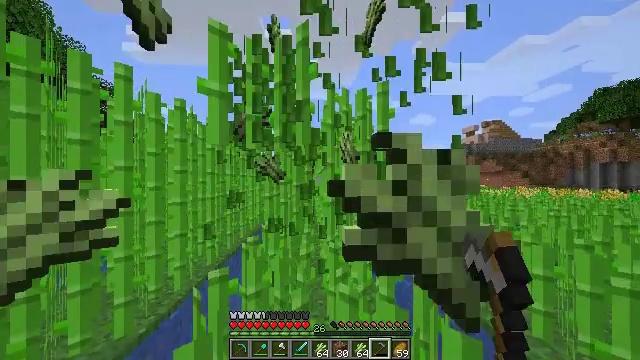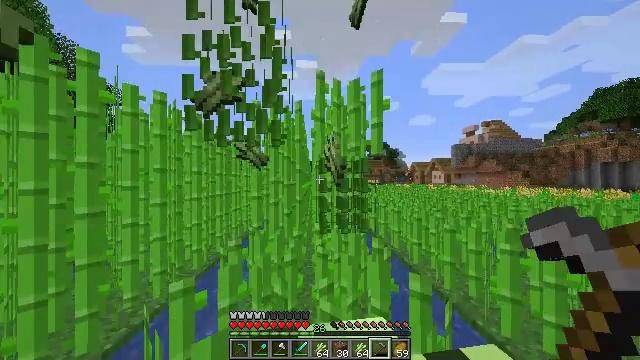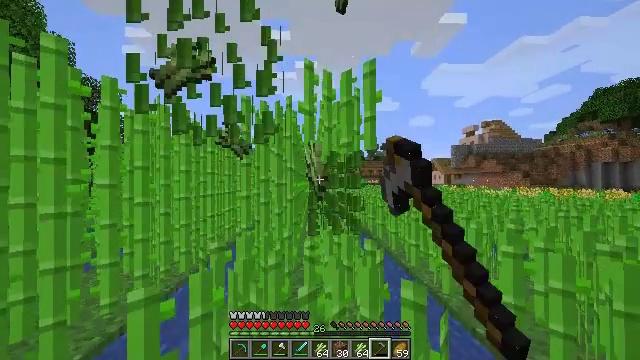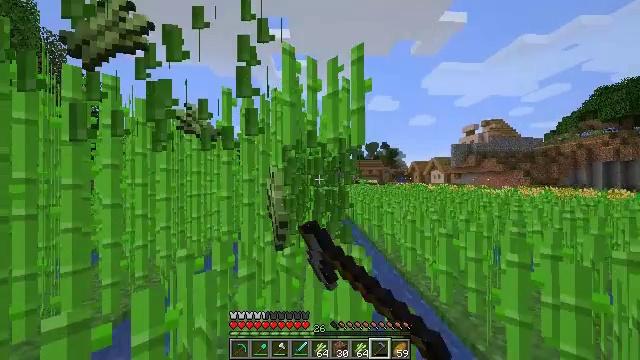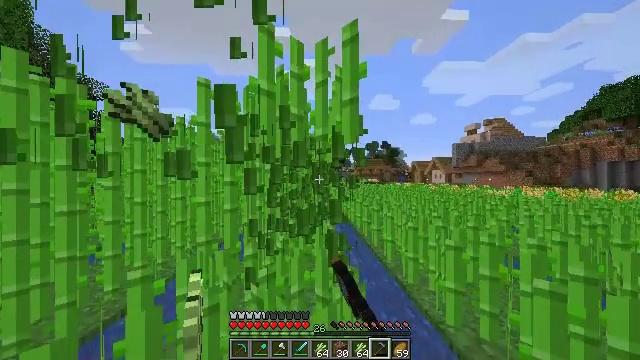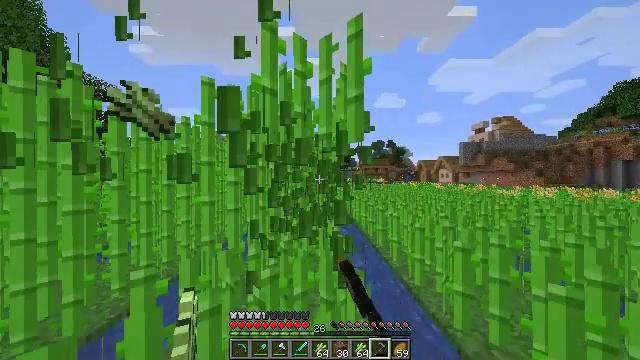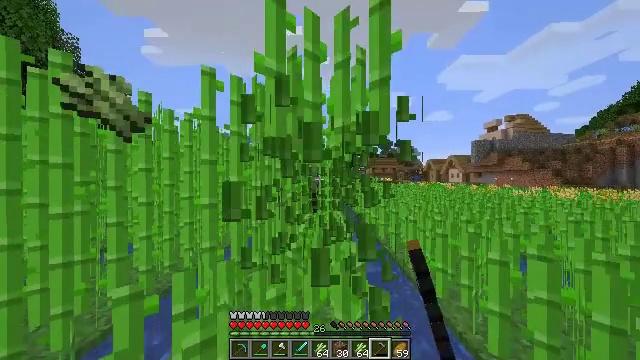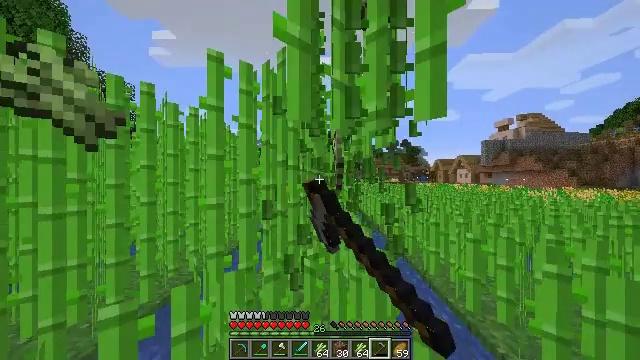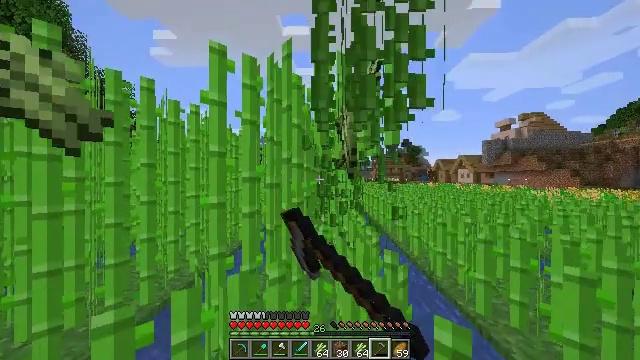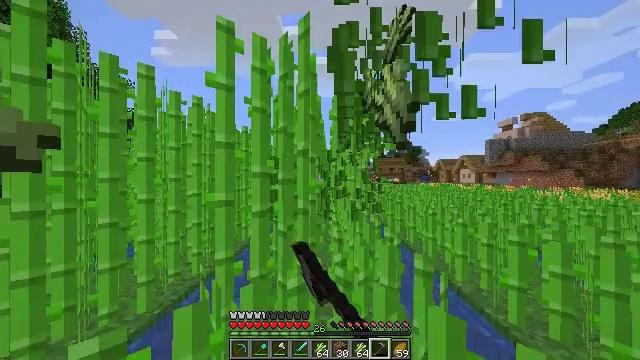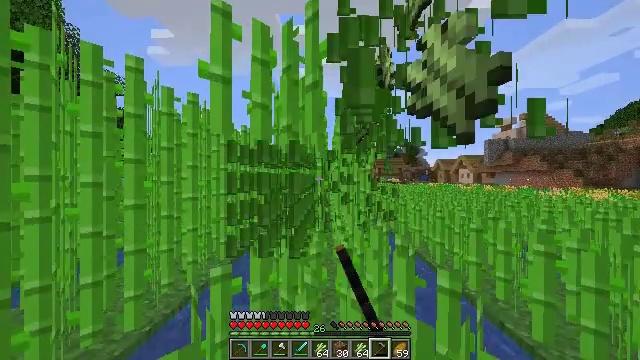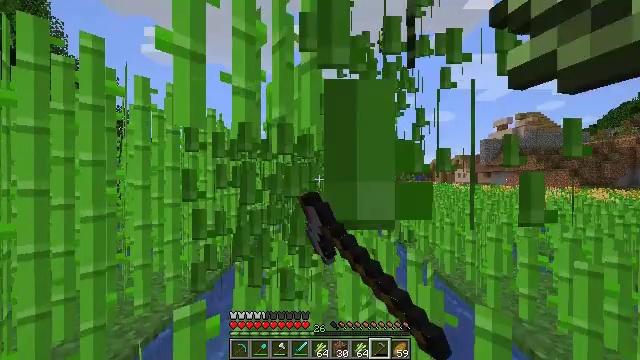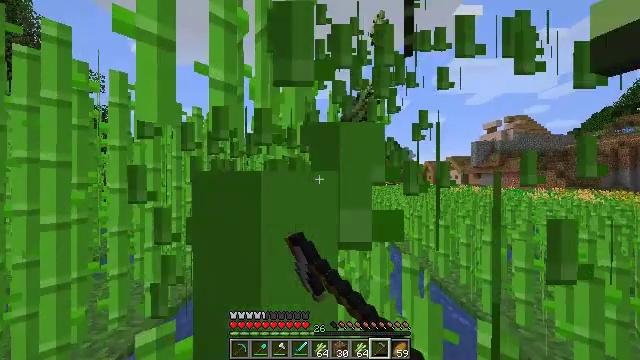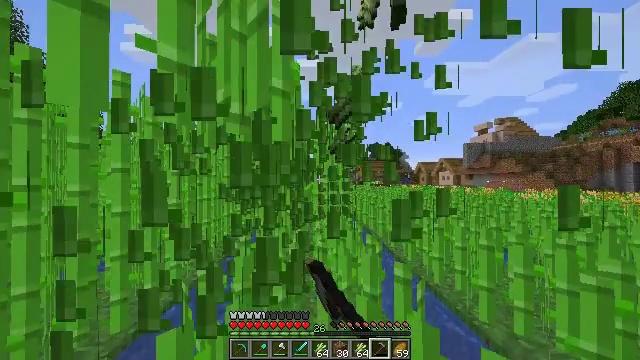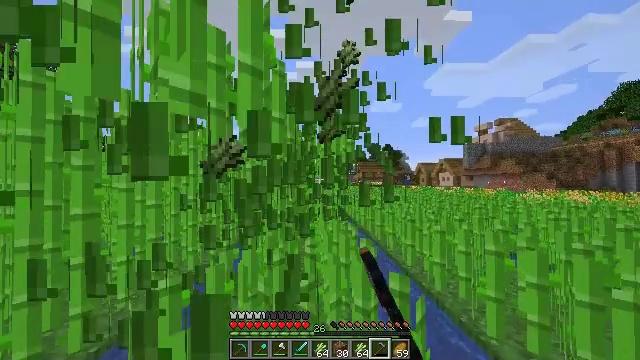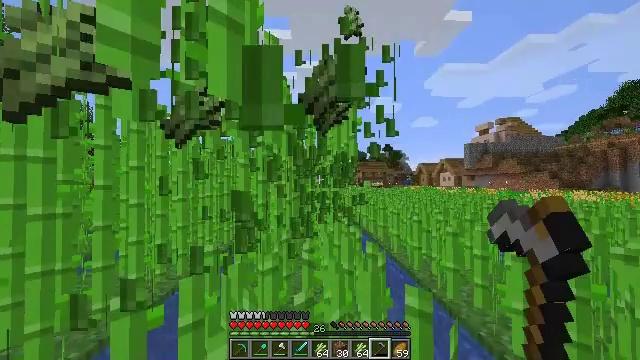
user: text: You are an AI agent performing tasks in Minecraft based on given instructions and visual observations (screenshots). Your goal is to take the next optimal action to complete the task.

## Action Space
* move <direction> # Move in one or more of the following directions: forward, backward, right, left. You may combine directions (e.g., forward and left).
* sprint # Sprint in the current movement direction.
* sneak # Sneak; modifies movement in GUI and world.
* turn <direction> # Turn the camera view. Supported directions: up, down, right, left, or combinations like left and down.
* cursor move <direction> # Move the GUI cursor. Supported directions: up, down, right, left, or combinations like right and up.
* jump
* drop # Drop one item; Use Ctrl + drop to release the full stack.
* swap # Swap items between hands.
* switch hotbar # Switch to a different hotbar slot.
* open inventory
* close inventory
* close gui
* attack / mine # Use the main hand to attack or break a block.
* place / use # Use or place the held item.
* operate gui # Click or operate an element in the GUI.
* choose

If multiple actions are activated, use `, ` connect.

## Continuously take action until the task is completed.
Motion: motion action
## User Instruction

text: Break the sugar cane.
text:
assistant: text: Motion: move forward and move right, sprint, attack / mine
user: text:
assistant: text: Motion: move forward and move right, sprint, attack / mine
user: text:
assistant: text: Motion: move forward, sprint, attack / mine
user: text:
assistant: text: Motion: move forward, sprint, attack / mine
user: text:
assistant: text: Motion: move forward and move left, sprint, turn left, attack / mine
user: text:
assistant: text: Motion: move forward and move left, sprint, turn left, attack / mine
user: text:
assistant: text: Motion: move forward and move left, sprint, turn left, attack / mine
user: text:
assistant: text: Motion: move forward and move left, sprint, attack / mine
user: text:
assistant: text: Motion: move forward, sprint, attack / mine
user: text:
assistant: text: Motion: move forward, sprint, attack / mine
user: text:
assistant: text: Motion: move forward and move right, sprint, attack / mine
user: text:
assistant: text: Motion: move forward and move right, sprint, turn right, attack / mine
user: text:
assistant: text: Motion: move forward and move right, sprint, turn right, attack / mine
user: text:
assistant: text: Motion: move forward, sprint, attack / mine
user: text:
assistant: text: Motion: move forward and move left, sprint, attack / mine
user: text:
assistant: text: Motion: move forward and move left, sprint, attack / mine
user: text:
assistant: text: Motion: move forward and move left, sprint, attack / mine
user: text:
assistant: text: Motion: move forward and move left, sprint, attack / mine
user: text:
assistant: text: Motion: move forward, sprint, turn left, attack / mine
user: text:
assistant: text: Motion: move forward, sprint, turn left, attack / mine
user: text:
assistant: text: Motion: move forward, sprint, attack / mine
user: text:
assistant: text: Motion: move forward, sprint, attack / mine
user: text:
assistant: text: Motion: move forward, sprint, attack / mine
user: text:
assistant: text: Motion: move forward, sprint, attack / mine
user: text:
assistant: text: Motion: move forward, sprint, attack / mine
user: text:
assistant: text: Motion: move forward and move right, sprint, attack / mine
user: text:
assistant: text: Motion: move forward and move right, sprint, turn right, attack / mine
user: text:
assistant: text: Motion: move forward and move right, sprint, attack / mine
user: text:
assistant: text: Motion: move forward and move right, sprint, attack / mine
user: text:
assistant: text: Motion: move forward, sprint, attack / mine